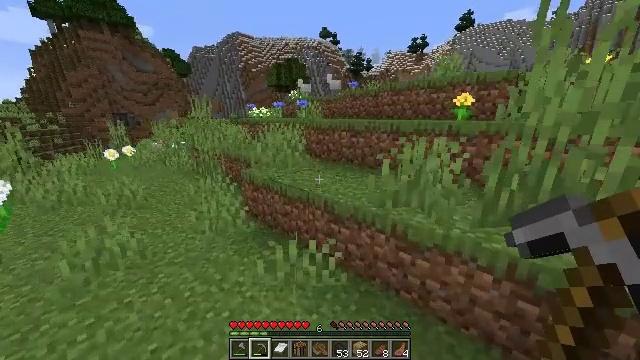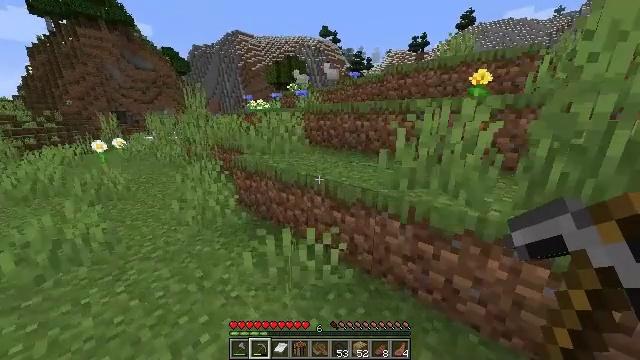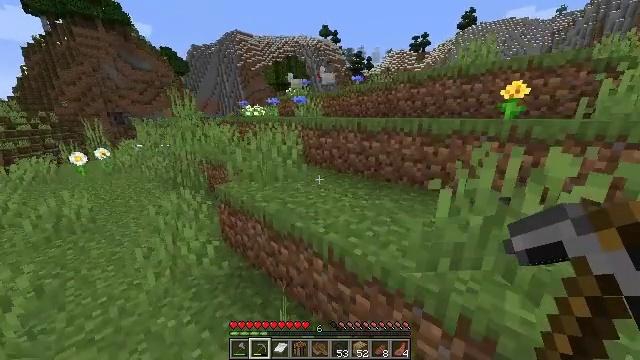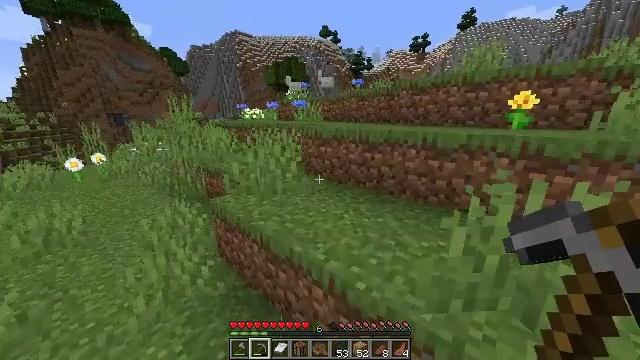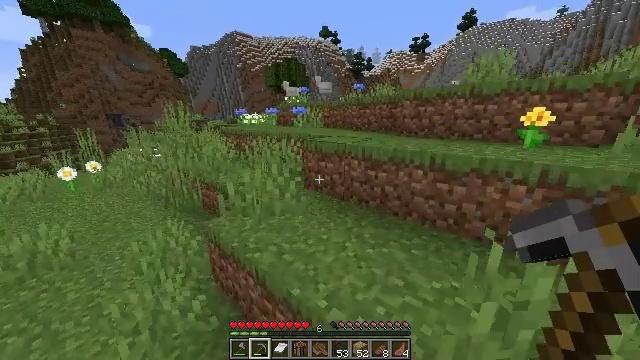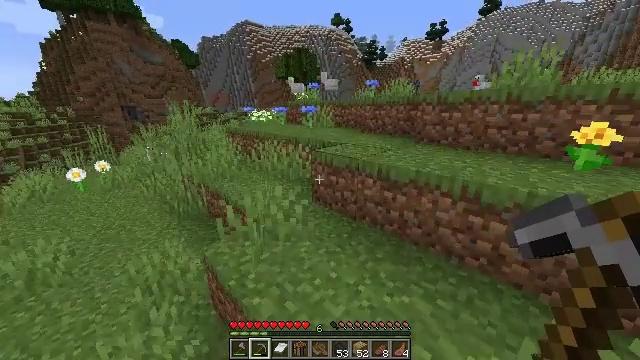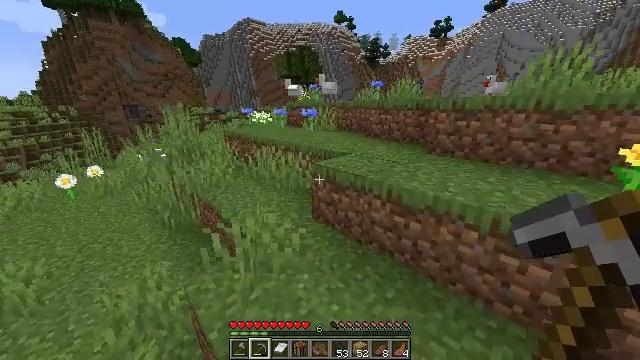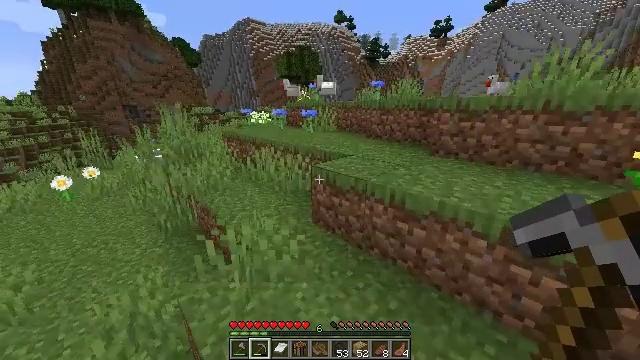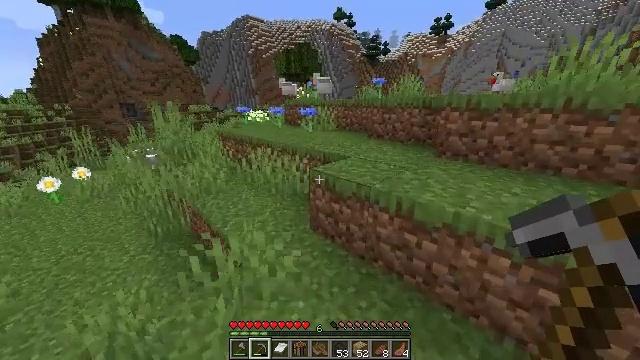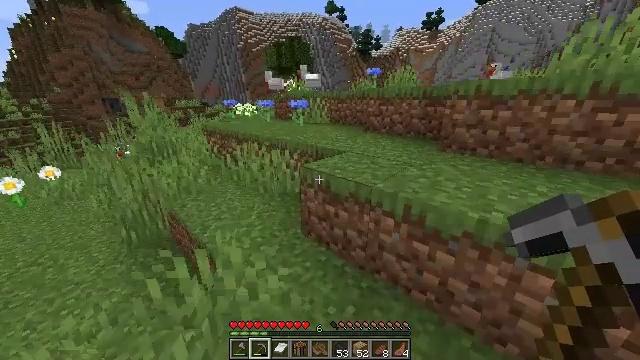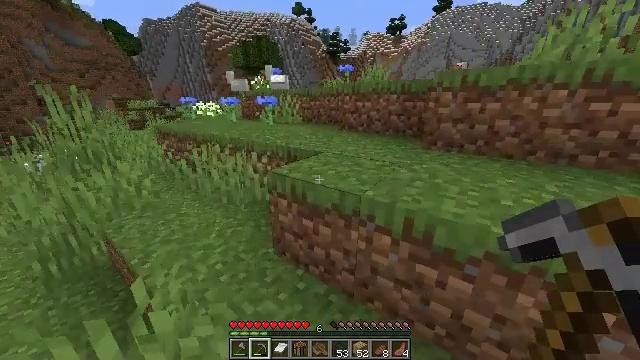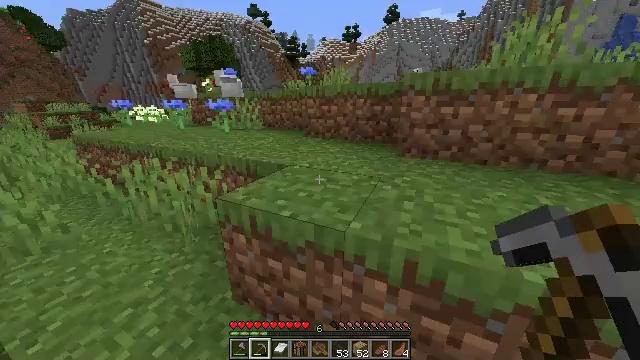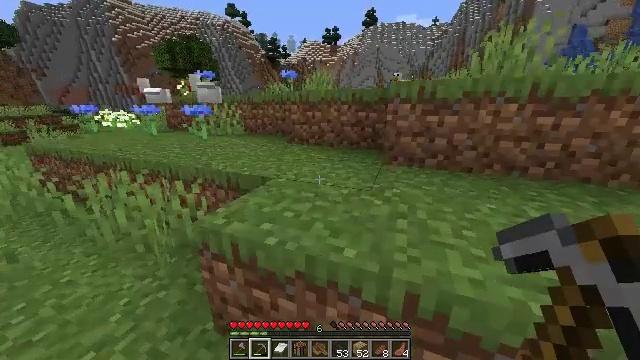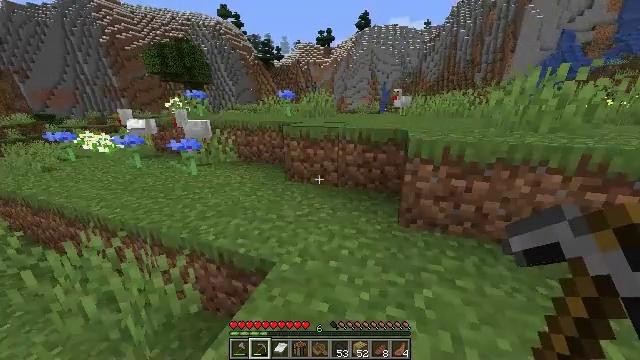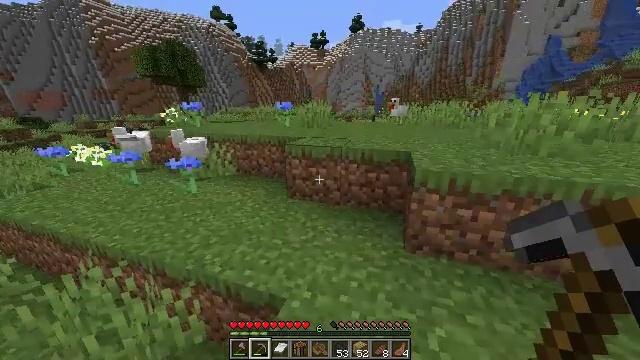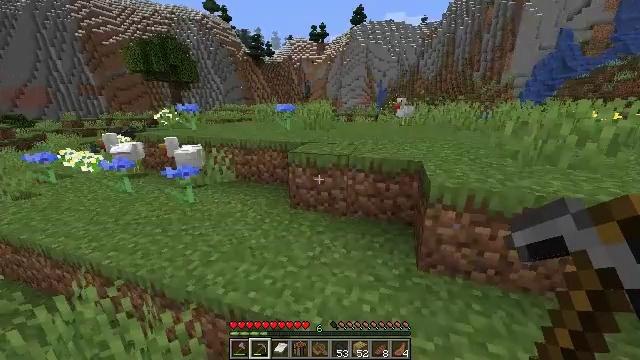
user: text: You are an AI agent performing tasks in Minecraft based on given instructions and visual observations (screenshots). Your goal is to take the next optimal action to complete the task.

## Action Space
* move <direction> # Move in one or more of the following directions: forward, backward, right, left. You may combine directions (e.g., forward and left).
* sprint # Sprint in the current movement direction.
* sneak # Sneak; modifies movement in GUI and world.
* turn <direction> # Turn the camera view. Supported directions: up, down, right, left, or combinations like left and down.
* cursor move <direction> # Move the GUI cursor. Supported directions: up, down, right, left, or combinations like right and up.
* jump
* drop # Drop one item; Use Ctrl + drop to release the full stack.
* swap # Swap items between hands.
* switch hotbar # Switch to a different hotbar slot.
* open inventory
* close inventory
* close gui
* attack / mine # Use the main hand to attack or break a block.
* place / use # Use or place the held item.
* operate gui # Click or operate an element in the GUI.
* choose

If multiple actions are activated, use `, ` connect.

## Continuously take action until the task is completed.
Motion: motion action
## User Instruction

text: Gather a cornflower for decorations.
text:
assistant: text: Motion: move forward, jump
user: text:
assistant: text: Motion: move forward, jump
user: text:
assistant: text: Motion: move forward, jump
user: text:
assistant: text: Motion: move forward, jump
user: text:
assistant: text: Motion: move forward, turn left and down, jump
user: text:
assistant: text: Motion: move forward, jump
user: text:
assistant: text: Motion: move forward, jump
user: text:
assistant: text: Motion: move forward, jump
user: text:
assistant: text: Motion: move forward, turn right and down, jump
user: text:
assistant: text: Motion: move forward, turn right, jump
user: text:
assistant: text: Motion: move forward, turn right and up, jump
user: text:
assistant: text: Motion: move forward, turn right, jump
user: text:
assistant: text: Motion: move forward, turn right, jump
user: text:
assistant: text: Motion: move forward, turn right, jump
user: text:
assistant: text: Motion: move forward, jump
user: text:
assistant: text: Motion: move forward, jump
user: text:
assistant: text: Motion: move forward, jump
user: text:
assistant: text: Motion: move forward, jump
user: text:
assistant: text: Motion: move forward, jump
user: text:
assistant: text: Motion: move forward, jump
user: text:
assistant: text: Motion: move forward, jump
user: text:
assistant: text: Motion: move forward, jump
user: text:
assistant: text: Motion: move forward, jump
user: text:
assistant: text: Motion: move forward, jump
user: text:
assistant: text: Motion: move forward, jump
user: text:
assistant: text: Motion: move forward, jump
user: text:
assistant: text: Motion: move forward, jump
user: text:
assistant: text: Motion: move forward, jump
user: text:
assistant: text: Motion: move forward, jump
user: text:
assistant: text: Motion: move forward, turn left, attack / mine, jump